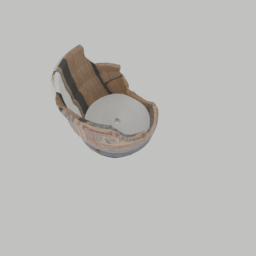
Label: decoration